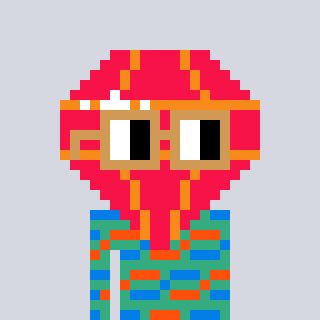
a pixel art character with square brown glasses, a red diamond-shaped head and a teal-colored body on a cool background